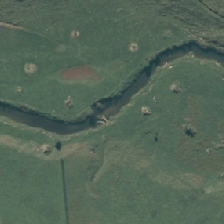
Land cover: high_producing_grassland